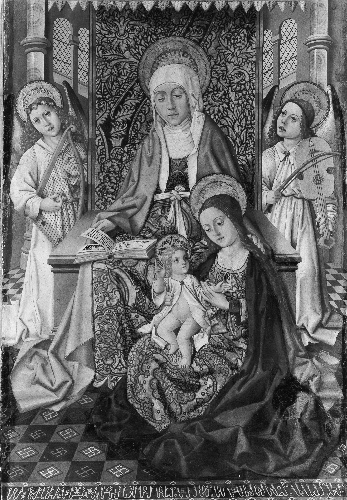
Title: Saint Anne Enthroned with the Virgin and Child
Artist: Osma Master
Artist bio: Spanish, Castilian, ca. 1500
Object type: Painting
Classification: Paintings
Medium: Tempera and gold on wood
Dimensions: 59 x 32 in. (149.9 x 81.3 cm)
Department: European Paintings
Credit line: Gift of Coudert Brothers, 1888
Accession year: 1888
Repository: Metropolitan Museum of Art, New York, NY
Tags: Musical Instruments|Madonna and Child|Saint Anne